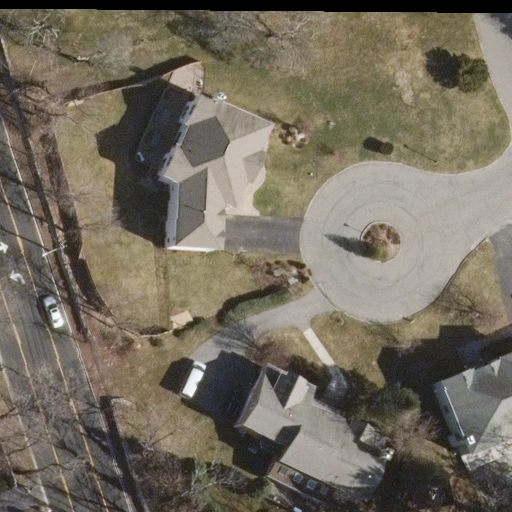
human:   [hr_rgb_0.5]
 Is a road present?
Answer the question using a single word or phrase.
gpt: yes

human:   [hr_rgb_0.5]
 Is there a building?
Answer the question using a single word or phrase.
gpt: yes

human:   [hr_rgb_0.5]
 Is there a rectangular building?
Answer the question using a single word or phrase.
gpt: no

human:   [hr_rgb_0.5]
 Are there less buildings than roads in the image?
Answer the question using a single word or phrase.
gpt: yes

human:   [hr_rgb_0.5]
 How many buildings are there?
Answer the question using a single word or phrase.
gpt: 3

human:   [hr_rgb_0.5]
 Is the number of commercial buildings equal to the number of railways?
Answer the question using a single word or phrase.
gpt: yes

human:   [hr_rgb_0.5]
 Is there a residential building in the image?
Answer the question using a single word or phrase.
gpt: yes

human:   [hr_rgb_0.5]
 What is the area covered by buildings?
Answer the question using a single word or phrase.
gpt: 1091m2

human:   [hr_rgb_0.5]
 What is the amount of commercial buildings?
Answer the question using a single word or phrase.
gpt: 0

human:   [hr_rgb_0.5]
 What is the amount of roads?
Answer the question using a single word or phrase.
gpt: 4

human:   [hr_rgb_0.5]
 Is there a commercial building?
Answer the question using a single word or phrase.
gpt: no

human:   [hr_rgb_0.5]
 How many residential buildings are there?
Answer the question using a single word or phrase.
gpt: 3

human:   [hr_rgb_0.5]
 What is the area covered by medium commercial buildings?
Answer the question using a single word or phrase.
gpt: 0m2

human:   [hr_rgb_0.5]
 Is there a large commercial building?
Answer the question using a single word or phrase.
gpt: no

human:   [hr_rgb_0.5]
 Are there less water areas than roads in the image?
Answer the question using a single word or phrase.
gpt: yes

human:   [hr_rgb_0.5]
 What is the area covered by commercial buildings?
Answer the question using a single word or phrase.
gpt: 0m2

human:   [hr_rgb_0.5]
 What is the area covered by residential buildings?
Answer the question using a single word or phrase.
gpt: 1091m2

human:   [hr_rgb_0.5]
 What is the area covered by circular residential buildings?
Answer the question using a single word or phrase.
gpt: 0m2

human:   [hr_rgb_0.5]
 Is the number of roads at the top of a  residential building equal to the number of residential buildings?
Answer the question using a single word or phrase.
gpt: yes

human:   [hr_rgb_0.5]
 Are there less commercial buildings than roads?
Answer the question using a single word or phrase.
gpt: yes

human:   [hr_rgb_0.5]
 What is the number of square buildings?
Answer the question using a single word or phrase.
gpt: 0

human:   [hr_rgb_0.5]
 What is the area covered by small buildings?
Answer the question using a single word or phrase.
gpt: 0m2

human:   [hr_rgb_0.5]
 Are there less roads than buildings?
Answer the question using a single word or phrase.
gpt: no

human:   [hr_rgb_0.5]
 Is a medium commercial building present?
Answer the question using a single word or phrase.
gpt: no

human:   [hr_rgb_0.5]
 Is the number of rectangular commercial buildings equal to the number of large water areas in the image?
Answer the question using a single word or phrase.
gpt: yes

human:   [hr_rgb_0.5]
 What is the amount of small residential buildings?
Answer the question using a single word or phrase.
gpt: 0

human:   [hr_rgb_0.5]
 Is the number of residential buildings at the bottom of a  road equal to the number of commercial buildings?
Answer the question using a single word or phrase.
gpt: no

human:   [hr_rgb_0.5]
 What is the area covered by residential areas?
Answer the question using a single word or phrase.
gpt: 0m2

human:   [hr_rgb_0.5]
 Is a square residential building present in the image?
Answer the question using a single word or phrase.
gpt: no

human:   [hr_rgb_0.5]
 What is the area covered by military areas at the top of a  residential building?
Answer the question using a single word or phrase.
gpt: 0m2

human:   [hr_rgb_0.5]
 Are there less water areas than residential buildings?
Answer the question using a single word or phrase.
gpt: yes

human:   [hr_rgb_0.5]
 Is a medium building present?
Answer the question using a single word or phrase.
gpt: yes

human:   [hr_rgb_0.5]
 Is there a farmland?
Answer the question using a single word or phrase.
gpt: no

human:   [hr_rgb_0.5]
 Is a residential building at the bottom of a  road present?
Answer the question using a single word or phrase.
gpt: yes

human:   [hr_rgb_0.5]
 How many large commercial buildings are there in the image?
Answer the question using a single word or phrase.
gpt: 0

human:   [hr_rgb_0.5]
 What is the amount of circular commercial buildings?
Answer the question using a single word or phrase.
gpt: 0

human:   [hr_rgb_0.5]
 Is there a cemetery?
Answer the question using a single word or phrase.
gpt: no

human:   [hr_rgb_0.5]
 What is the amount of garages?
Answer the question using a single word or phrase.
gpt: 0

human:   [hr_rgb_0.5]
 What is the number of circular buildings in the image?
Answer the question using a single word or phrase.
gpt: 0

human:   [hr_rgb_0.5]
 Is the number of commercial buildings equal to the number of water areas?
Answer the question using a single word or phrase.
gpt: yes

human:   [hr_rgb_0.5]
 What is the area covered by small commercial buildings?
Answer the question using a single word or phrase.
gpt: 0m2

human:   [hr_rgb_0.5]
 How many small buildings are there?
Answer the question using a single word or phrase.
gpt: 0

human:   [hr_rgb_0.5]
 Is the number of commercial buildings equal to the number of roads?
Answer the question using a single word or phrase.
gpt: no

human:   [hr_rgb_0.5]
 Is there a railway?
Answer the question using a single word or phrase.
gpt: no

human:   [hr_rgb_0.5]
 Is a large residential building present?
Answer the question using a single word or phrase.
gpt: no

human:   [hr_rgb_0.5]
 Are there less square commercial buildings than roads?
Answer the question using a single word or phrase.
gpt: yes

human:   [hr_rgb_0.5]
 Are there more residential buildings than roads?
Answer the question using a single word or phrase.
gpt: no

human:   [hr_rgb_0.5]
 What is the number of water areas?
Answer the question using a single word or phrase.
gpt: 0

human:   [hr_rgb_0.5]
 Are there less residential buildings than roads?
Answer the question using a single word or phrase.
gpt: yes

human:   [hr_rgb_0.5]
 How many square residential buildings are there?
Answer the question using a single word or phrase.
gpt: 0

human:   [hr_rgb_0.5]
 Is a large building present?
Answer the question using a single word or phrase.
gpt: no

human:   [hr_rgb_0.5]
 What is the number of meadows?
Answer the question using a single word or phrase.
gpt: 0

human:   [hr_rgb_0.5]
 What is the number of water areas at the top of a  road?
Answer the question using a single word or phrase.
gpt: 0

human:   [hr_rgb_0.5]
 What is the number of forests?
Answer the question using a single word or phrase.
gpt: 0

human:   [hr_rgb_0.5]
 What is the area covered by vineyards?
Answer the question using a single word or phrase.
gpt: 0m2

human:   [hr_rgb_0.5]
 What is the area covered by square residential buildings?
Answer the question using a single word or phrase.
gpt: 0m2

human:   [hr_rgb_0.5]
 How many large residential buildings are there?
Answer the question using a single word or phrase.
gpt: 0

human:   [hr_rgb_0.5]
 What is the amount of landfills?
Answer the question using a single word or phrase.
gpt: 0

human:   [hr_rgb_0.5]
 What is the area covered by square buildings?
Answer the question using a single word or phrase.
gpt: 0m2

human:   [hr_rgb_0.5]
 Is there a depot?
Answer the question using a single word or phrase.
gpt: no

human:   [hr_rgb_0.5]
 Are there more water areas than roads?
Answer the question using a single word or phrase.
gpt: no

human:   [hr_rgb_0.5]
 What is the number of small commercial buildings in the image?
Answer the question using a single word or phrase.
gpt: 0

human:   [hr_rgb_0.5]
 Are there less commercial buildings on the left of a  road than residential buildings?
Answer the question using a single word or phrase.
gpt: yes

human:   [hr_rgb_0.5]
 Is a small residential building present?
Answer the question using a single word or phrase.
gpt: no